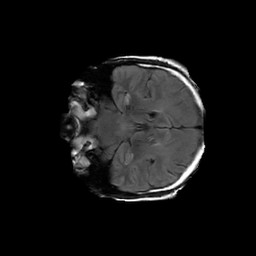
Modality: FLAIR
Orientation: coronal
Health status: ill
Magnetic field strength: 3 T